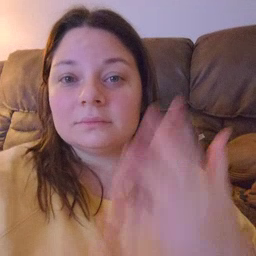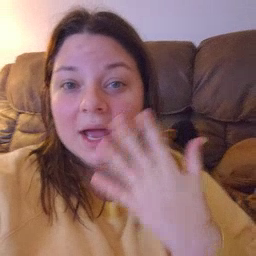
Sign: sad